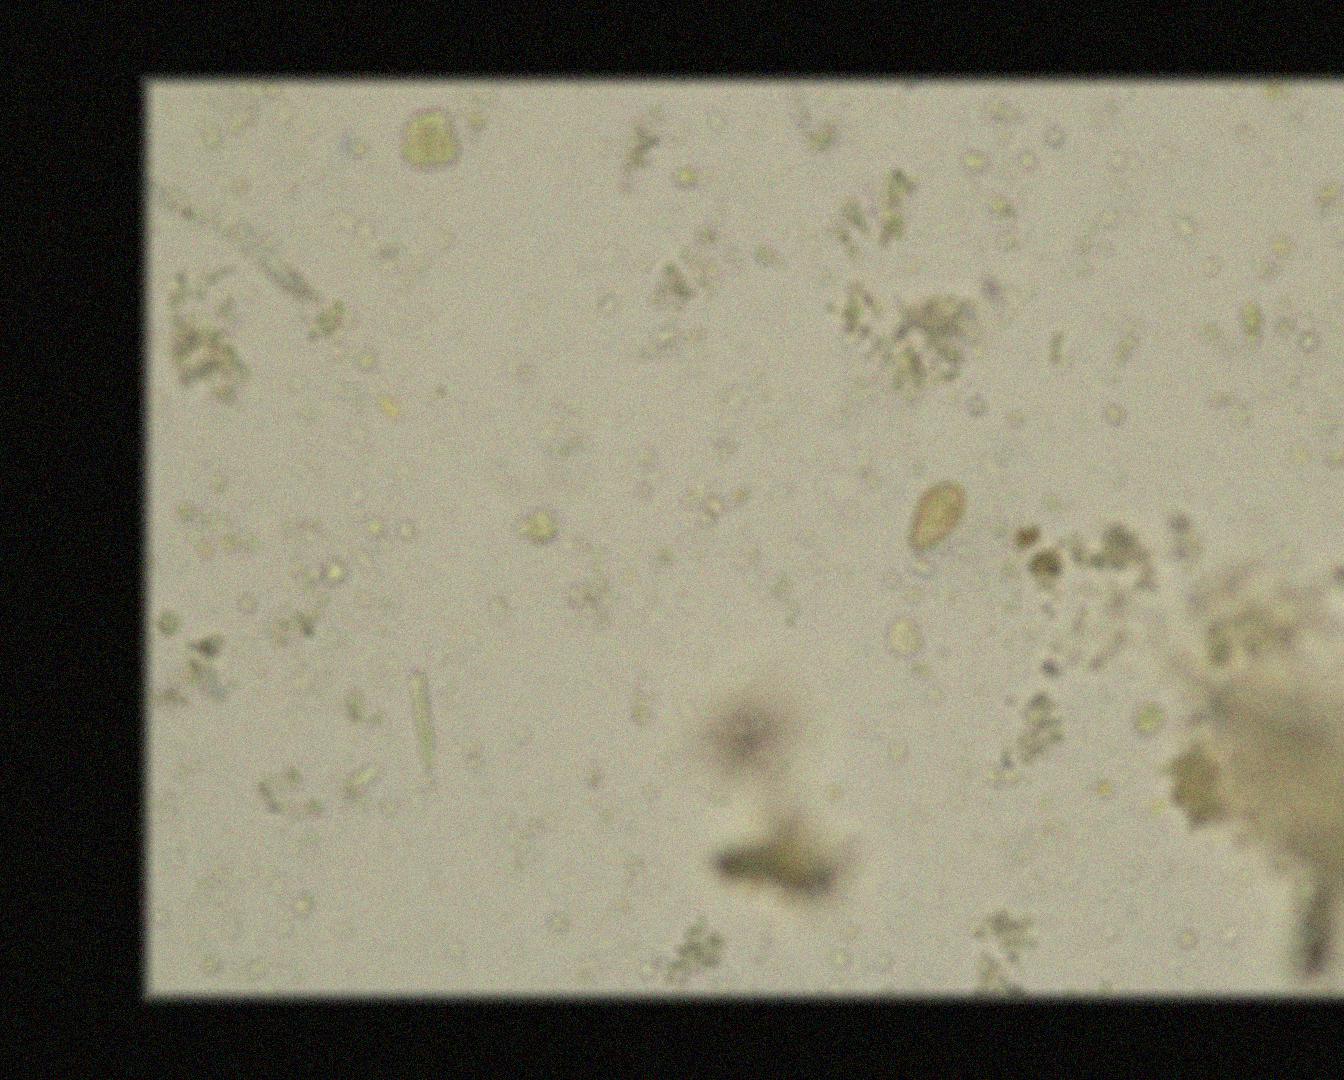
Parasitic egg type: Opisthorchis viverrine